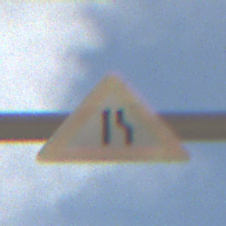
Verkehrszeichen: EinseitigVerengteFahrbahnRechts
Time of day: MorningAfternoon
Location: Outdoor (Urban)
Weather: PartlyCloudy
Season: NotSpecified
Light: Natural